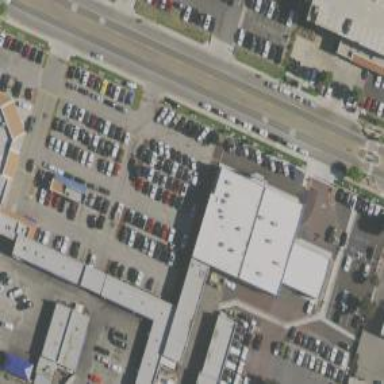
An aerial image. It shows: Building used as car shop.